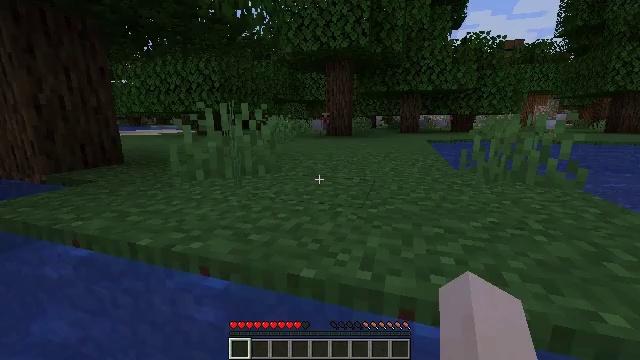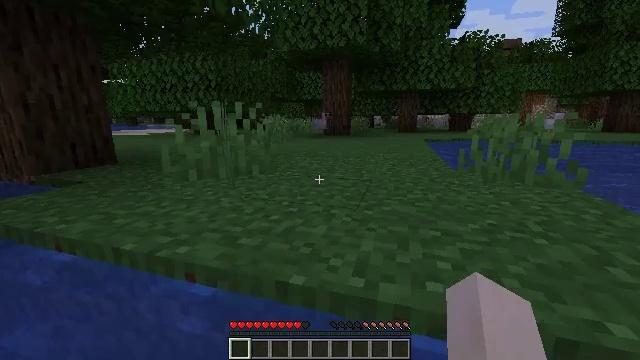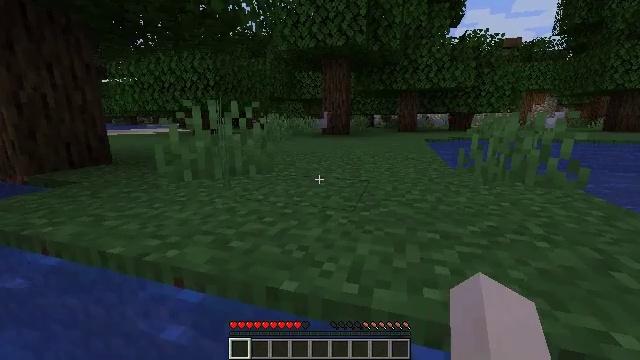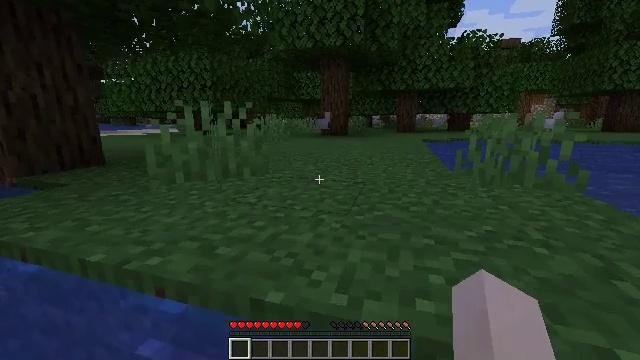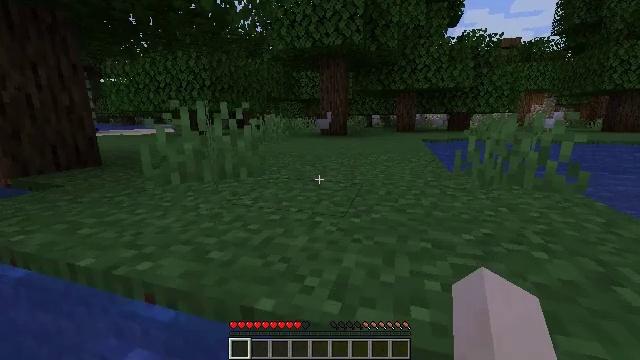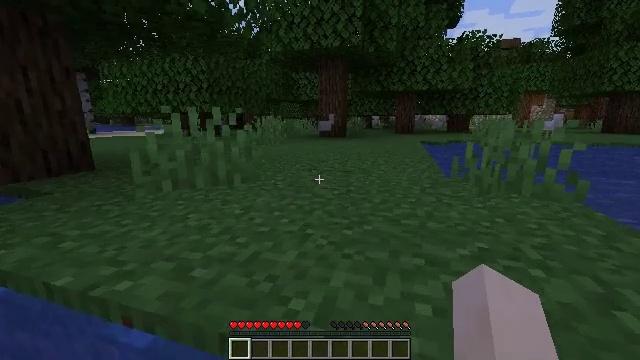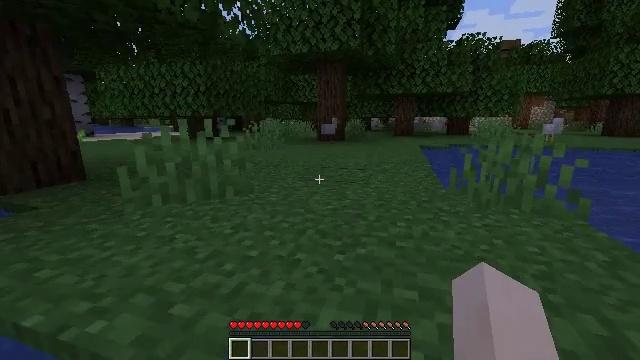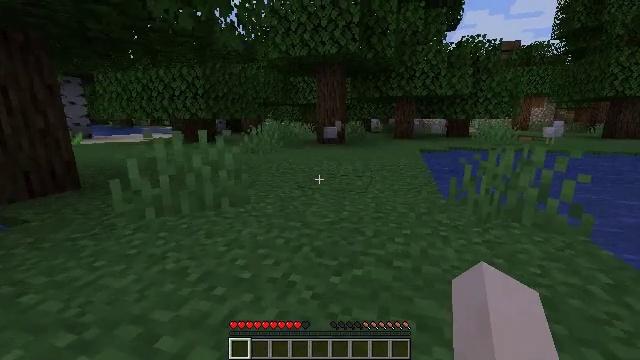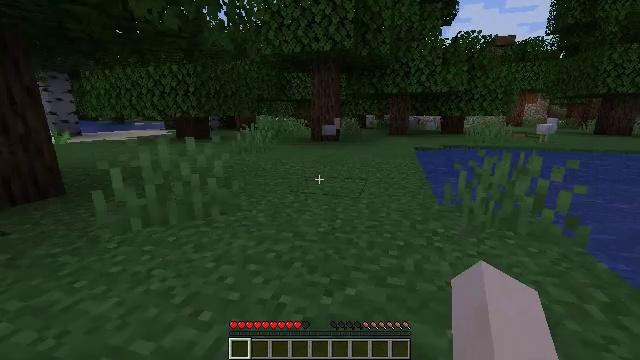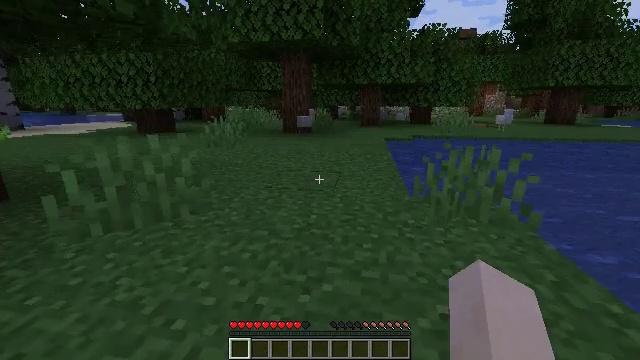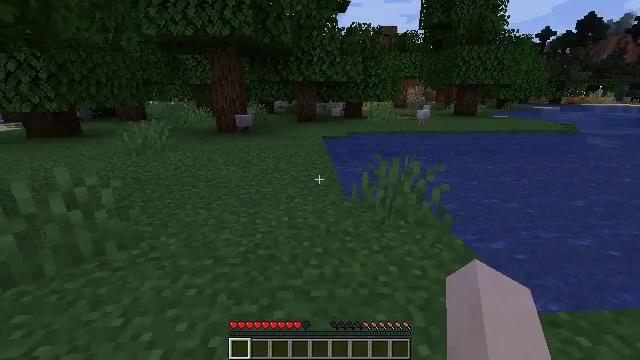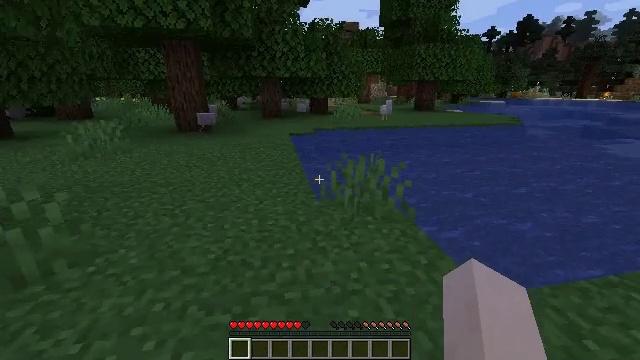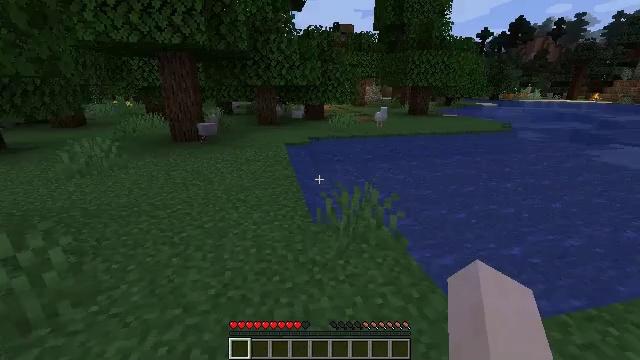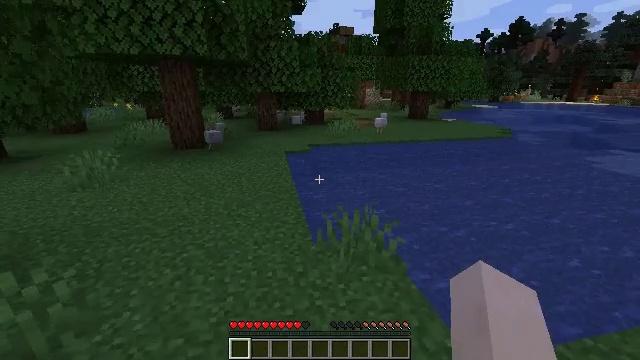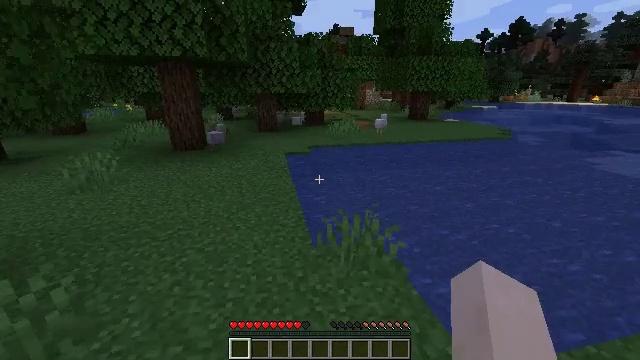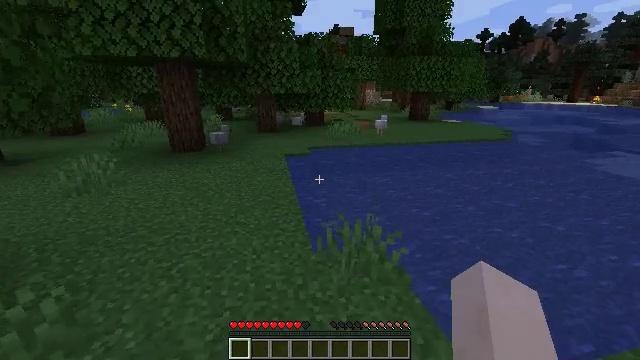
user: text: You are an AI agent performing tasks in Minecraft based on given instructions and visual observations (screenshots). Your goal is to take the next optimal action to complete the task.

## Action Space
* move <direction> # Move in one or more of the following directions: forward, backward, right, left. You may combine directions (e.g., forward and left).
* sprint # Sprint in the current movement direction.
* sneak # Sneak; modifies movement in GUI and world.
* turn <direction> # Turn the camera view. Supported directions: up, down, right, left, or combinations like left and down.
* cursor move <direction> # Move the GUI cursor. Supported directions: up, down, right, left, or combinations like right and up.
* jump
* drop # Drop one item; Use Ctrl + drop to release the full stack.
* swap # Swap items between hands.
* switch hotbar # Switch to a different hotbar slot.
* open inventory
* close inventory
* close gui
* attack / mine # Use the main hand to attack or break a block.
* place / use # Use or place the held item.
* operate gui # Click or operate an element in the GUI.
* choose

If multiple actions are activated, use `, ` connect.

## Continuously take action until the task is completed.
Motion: motion action
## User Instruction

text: Disassemble the purple bed for relocation.
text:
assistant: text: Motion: move forward and move right
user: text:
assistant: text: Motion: move forward and move right
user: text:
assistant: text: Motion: move forward and move right, jump
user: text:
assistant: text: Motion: move forward and move right, jump
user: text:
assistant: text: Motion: move forward, jump
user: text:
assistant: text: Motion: move forward, jump
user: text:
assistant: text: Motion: move forward, jump
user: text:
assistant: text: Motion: move forward, turn right and down
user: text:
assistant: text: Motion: move forward, turn right and down
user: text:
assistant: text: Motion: move forward, turn right and down
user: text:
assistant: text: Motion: move forward, turn right and down
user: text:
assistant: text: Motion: move forward, turn right
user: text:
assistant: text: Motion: move forward
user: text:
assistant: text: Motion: move forward
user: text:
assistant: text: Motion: move forward
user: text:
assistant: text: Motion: move forward
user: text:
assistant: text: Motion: move forward
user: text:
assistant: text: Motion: move forward
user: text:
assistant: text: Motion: move forward
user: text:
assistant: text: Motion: move forward
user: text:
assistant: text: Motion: move forward and move left
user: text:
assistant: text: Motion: move forward and move left
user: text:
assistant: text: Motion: move forward and move left
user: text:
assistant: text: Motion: move forward and move left, turn left
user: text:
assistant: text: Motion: move forward and move left, turn left and up
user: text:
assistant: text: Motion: move forward, turn left and up
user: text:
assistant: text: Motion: move forward, turn left and up
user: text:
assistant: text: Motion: move forward, sprint, turn left and up
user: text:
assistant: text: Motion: move forward, sprint
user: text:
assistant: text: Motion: move forward, sprint